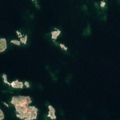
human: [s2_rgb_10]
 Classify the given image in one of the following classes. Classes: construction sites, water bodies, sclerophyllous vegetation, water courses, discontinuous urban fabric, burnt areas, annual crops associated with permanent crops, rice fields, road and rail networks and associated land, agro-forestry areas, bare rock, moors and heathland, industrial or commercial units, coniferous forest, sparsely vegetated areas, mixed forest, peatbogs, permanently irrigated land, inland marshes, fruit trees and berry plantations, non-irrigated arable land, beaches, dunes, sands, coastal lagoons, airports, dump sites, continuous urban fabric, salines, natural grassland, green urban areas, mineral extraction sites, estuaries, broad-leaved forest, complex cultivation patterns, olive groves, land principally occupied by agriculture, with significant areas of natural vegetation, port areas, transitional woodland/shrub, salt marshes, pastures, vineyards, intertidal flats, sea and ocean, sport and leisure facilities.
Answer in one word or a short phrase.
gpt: sea and ocean